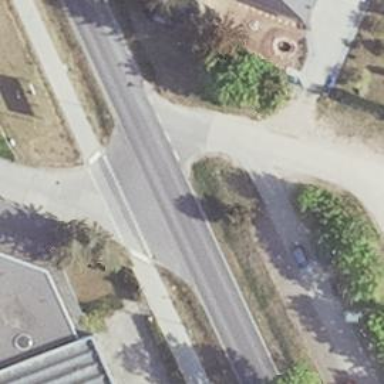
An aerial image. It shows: Residential road paved with concrete.